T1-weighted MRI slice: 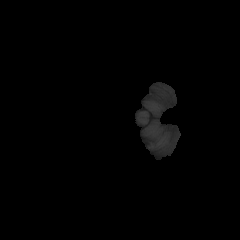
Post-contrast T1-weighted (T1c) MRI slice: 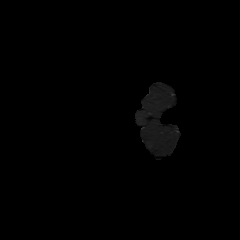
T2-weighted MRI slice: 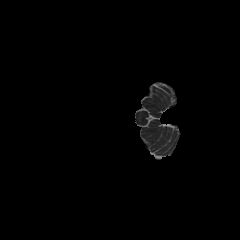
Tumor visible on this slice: no